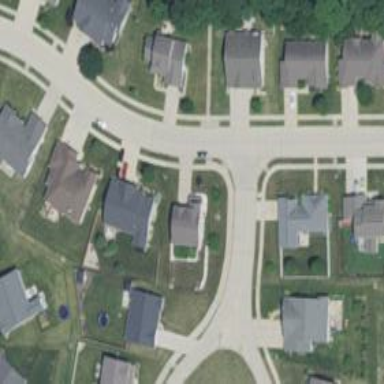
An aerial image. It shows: Residential road.